Question: What I discovered recently is that it can be dangerous to '*.VMDK' in VMWare
I've created a new Virtual Machine (let's call it ) where I booted from an ISO image containing an (such as ) which readed from such a virtual disk (belonging to a different Virtual Machine, named ) in order to write the content to a different external physical disk. That virtual disk file was only mounted and I did not write any changes to its structure.

After I have shut down the and tried to boot up the other , to my surprise it did not boot any more. Looking into the machine's logfile (vmware.log), I found a error in 's log.
What happened? How can I fix this?
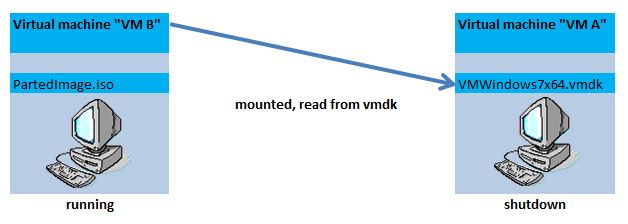
Answer: Here's some background (the information provided is valid for . If you're using a different version, it is not guaranteed that it is fully applicable):
VMWare creates for each snapshot a new VMDK file. Inside those files, there is a structure called disk descriptor, which looks as follows:
'''
# Disk DescriptorFile
version=1
CID=acd1cf11
parentCID=ffffffff
createType="vmfs"
'''
When such a VMDK file is accessed, then VMWare creates a new unique 'CID' and stores it inside. Every VMDK file has a parentCID, the first one is marked with 'ffffffff', which tells VMWare, that there is no further parent existing.
Every subsequent 'parentID' refers to an earlier created parent, so it is building up a <URL> this way.
The problem I've encountered is, if you add a VMDK file which belongs to a different virtual machine to another one, and , a new CID is created and the <URL>
In such a case, the virtual machine where this VMDK file belongs to does no longer boot and you have a problem.
'''
---------- C:\DATA\VMWARE\VMWINDOWS7X64.VMDK
CID=acd1cf11
!OK! parentCID=ffffffff
---------- C:\DATA\VMWARE\VMWINDOWS7X64-000003.VMDK
CID=e54a0beb
!OK! parentCID=627c6ec2
---------- C:\DATA\VMWARE\VMWINDOWS7X64-000002.VMDK
CID=627c6ec2
?NOTFOUND? parentCID=b43e1a6f
---------- C:\DATA\VMWARE\VMWINDOWS7X64-000006.VMDK
CID=0454e2f0
!OK! parentCID=8f139197
---------- C:\DATA\VMWARE\VMWINDOWS7X64-000001.VMDK
CID=92718e8b
?NOTFOUND? parentCID=ad44b86e
[...]
'''
You can see, where I've added in the line of the parentCID, that there exists a parent VMDK with a valid CID. But in the complete, real case there are 2 not found in total (marked as in this example). There exists an <URL>. I have tried to mount earlier versions of the VMDK files, but didn't succeed because the first file in the chain, VMWINDOWS7X64.VMDK, isn't referenced any more by any of the other files.
Editing those files as suggested by the VMWare article mentioned above with a text editor is not an option, because
1. I would not touch a binary file with a text editor
2. I haven't found an editor which can handle such large files in Windows.
I have seen some articles in Stackoverflow asking for find and replace code in C#, but found no satisfying answer yet.
Then I found a hex editor which can handle large binary files for Windows, its name is <URL>. It is free for commercial and non-commercial use.
With this editor you can locate the structure mentioned in the question above, patch the CIDs and repair the broken chain, e.g.:

- - - 'parentFilenameHint''parentCID=ffffffff'<URL>- - 'VMWINDOWS7X64-000003.VMDK'
The fix that finally worked was (changes marked with '!FIX!'):
'''
---------- C:\DATA\VMWARE\VMWINDOWS7X64-000003.VMDK
CID=e54a0beb
!OK! parentCID=627c6ec2
---------- C:\DATA\VMWARE\VMWINDOWS7X64-000002.VMDK
CID=627c6ec2
!FIX! parentCID=92718e8b
---------- C:\DATA\VMWARE\VMWINDOWS7X64-000001.VMDK
CID=92718e8b
!FIX! parentCID=acd1cf11
---------- C:\DATA\VMWARE\VMWINDOWS7X64.VMDK
CID=acd1cf11
!OK! parentCID=ffffffff
'''
- - - -